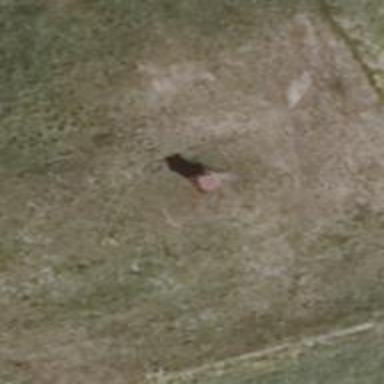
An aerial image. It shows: Hunting stand.